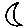
Label: moon